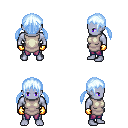
a pixel art fantasy rpg character, male body template, dark elf, purple skin, white tunic, magenta pants, white cyan twin-tailed hairstyle, gold gloves, four views (front, back, left, right), 2x2 character sprite sheet, small pixel art, hard edges, no anti-aliasing